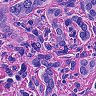
Metastatic tissue present: yes